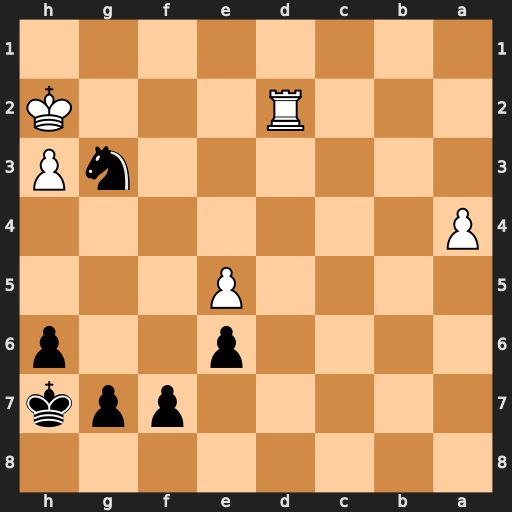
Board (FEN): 8/5ppk/4p2p/4P3/P7/6nP/3R3K/8
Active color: b
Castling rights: -
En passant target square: -
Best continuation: Nf1+ Kg1 Nxd2